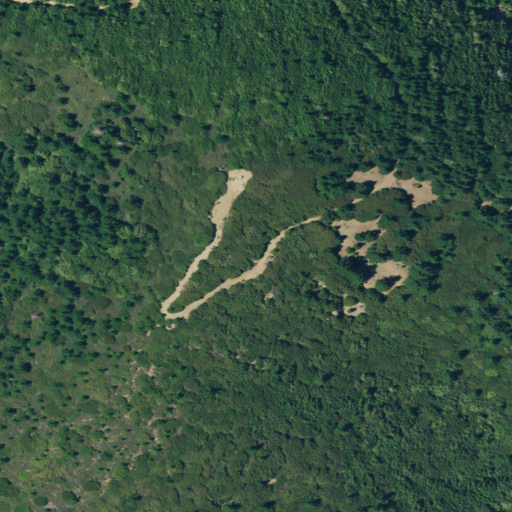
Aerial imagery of mountain in California named Cooskie Mountain containing evergreen forest, mixed forest, deciduous forest, and shrub